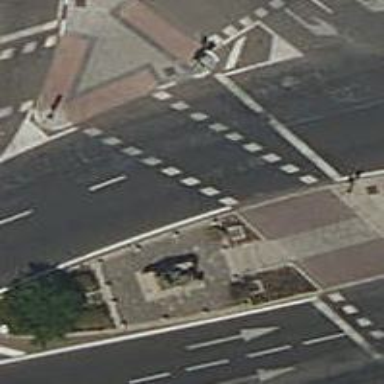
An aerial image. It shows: Road crossing with traffic signals.